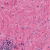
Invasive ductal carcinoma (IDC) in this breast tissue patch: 0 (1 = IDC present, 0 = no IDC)